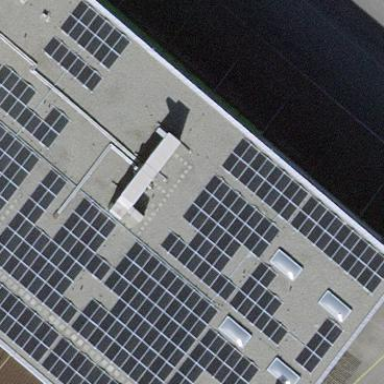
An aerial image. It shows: Solar power generator utilizing photovoltaic technology with solar photovoltaic panels.